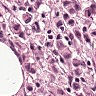
Metastatic tissue present: yes